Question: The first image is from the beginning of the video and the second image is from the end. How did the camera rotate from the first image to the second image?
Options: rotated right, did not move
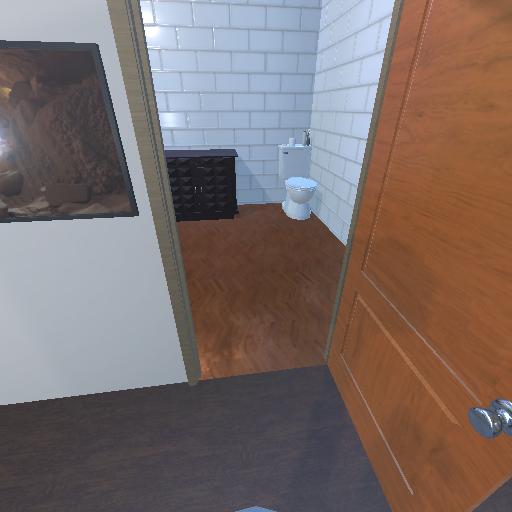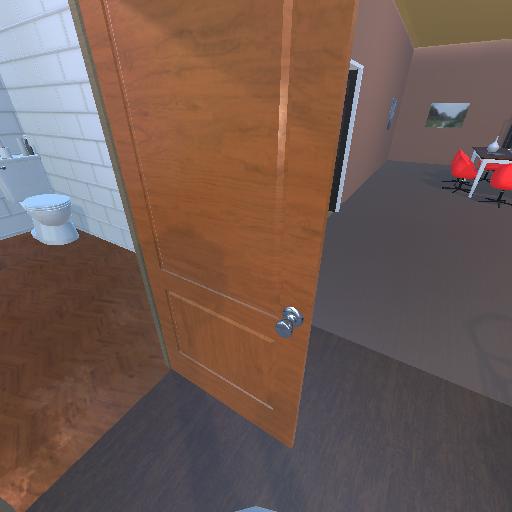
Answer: rotated right